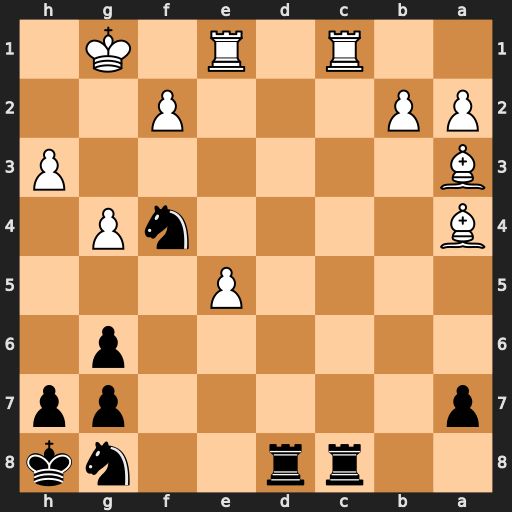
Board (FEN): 2rr2nk/p5pp/6p1/4P3/B4nP1/B6P/PP3P2/2R1R1K1
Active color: b
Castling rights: -
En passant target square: -
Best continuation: Rxc1 Rxc1 Ne2+ Kg2 Nxc1